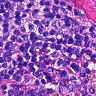
Metastatic tissue present: no